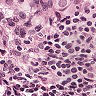
Metastatic tissue present: yes